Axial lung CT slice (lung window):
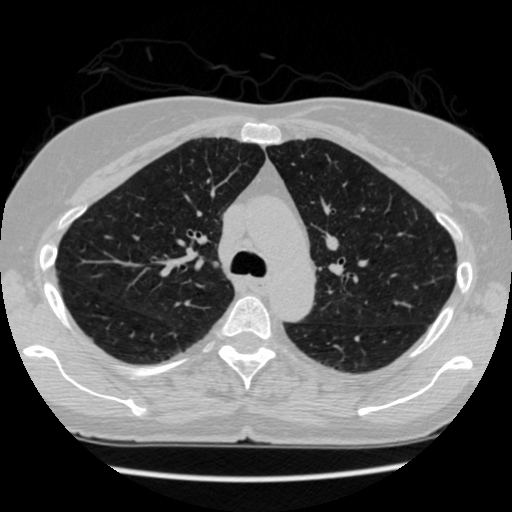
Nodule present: no